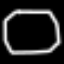
Label: octagon